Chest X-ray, PA view. Patient: 29 years old, sex M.
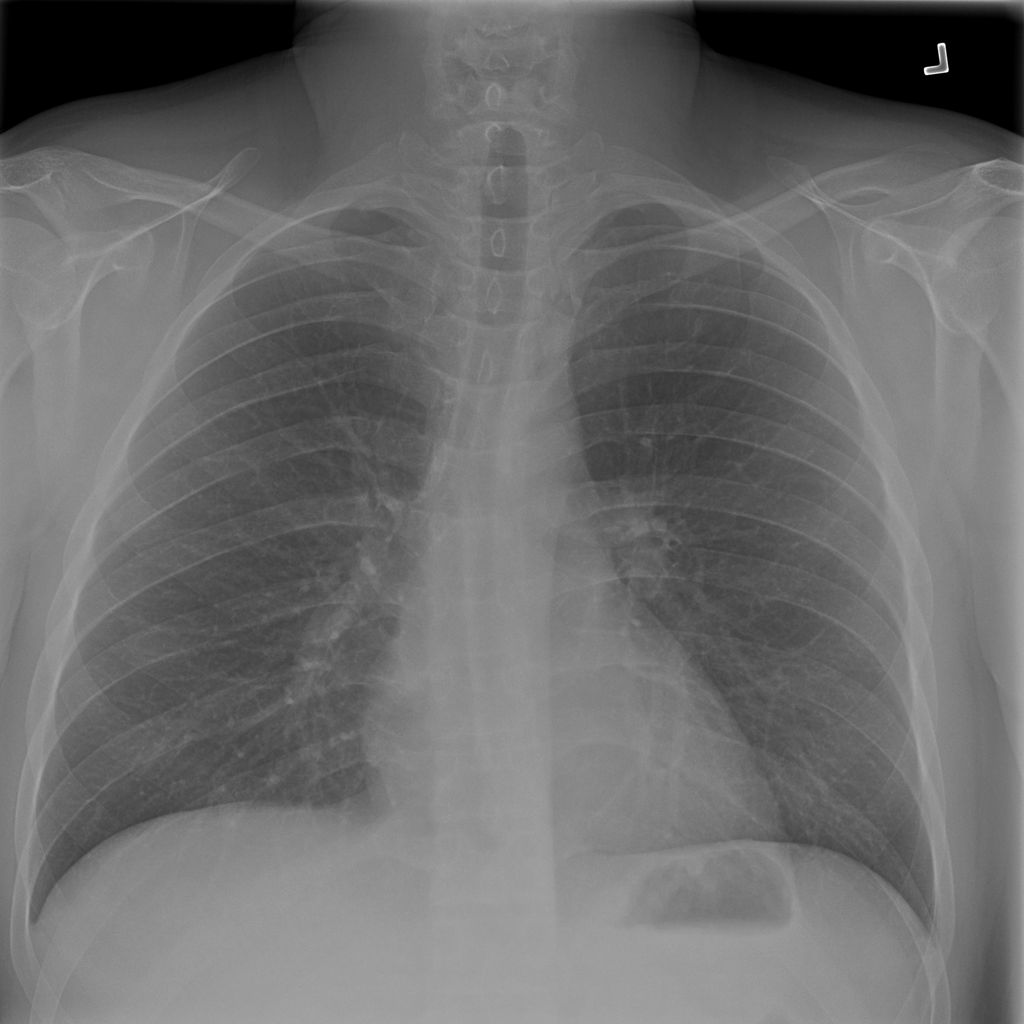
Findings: No Finding